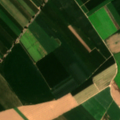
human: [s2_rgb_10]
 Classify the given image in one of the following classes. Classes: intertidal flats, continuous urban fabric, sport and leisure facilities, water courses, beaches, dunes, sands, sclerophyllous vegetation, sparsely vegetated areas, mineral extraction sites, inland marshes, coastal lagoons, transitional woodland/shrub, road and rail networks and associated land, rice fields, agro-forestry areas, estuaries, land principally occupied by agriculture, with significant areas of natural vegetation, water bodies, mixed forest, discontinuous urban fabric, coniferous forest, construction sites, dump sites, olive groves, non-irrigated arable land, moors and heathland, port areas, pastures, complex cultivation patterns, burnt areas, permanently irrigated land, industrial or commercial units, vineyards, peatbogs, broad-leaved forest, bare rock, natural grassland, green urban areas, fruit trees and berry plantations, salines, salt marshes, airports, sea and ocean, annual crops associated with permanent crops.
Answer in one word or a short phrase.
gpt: permanently irrigated land